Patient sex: M
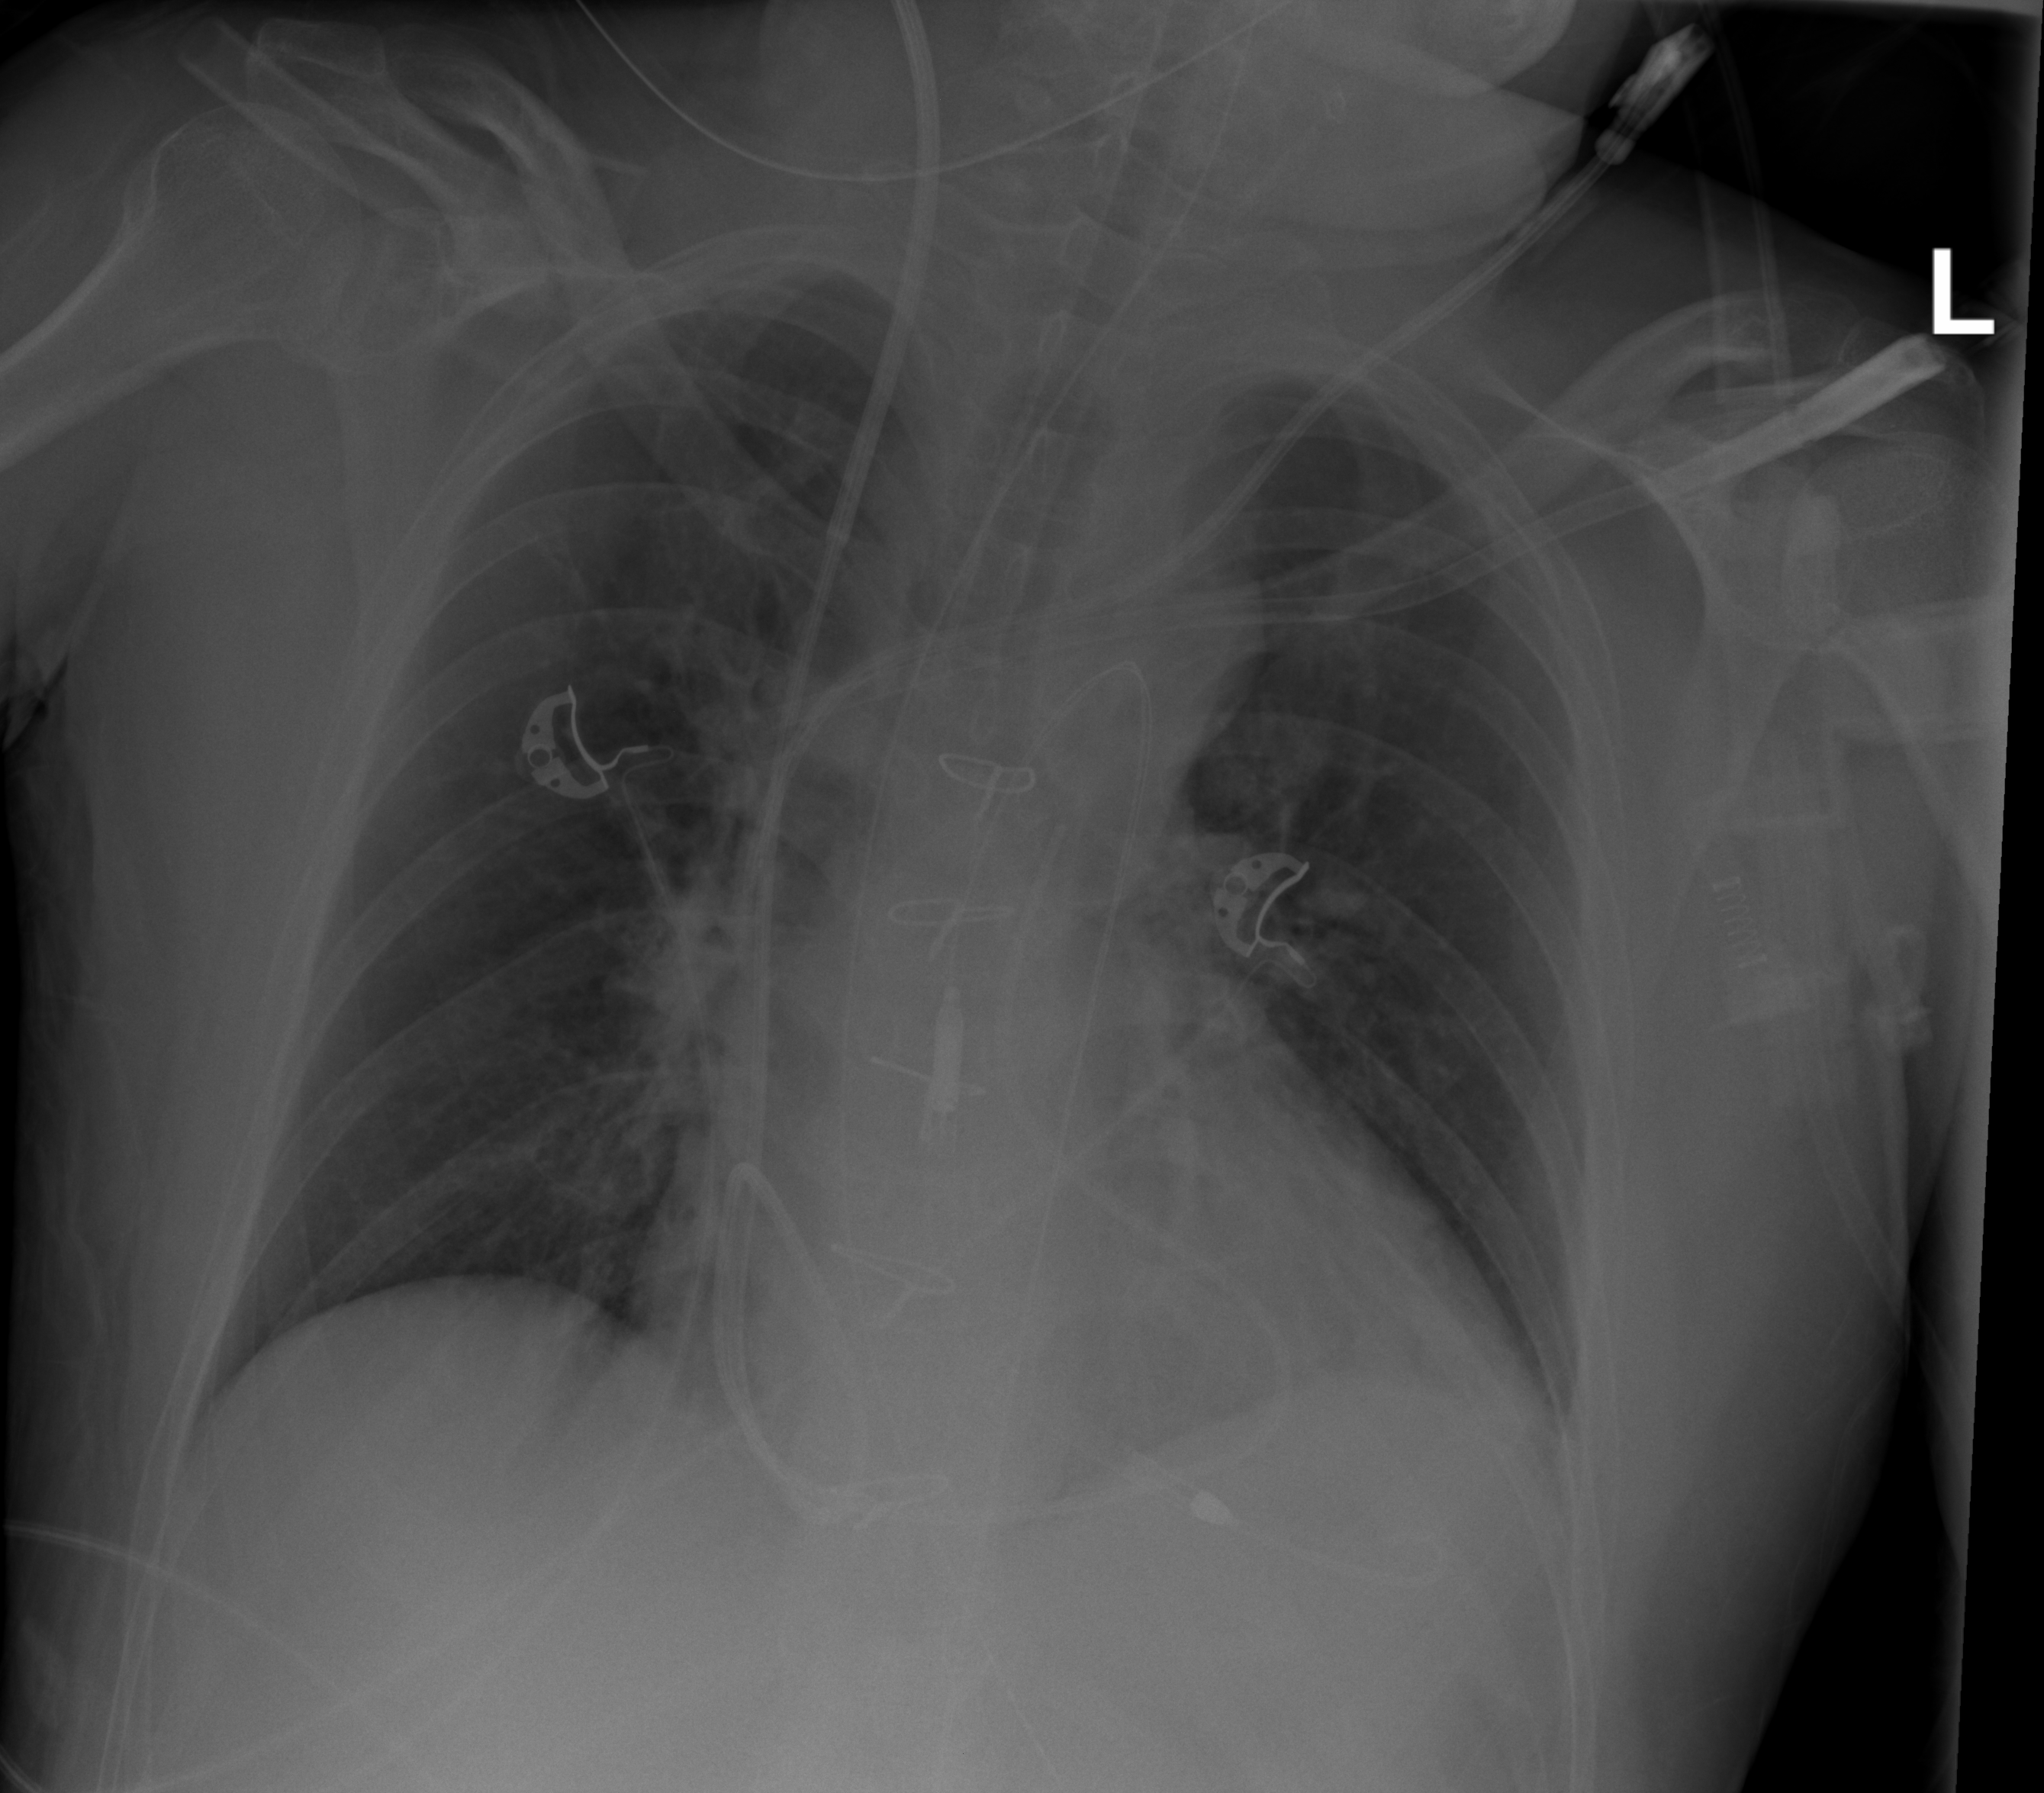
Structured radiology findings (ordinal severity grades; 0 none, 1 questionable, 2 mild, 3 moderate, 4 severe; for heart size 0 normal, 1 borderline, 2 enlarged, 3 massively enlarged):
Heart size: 2
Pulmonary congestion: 2
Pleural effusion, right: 0
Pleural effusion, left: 2
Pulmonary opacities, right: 0
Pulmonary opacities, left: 0
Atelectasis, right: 0
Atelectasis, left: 0